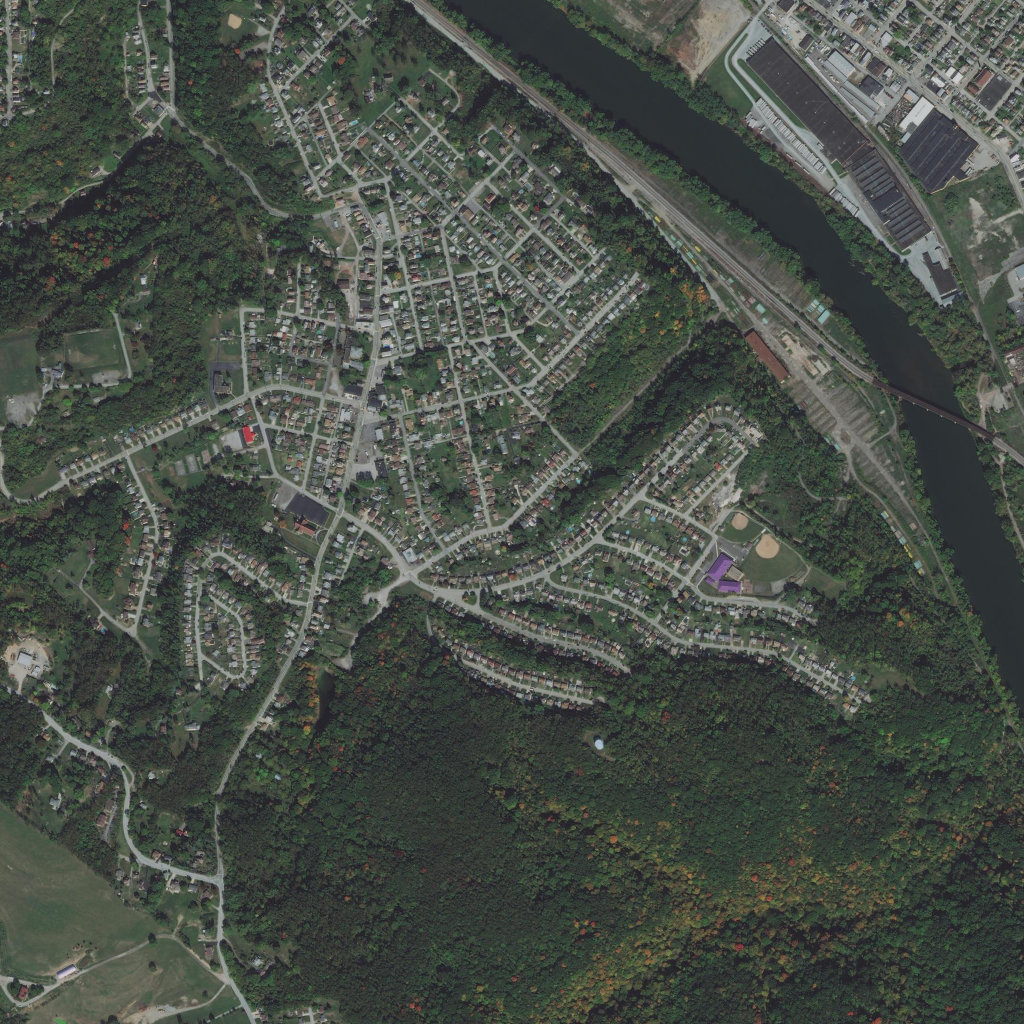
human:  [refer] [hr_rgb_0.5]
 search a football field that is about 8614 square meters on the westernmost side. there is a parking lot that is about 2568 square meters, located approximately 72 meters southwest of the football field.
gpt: <box>[[5, 31, 11, 36, 0]]</box>